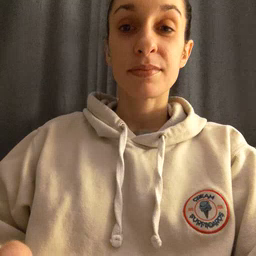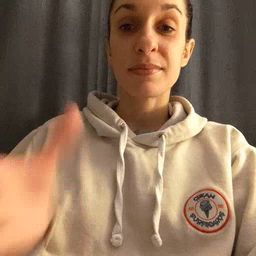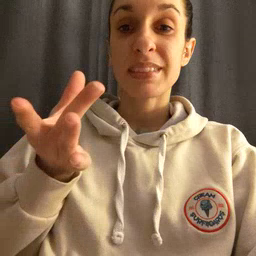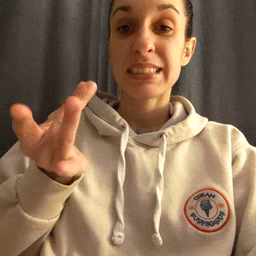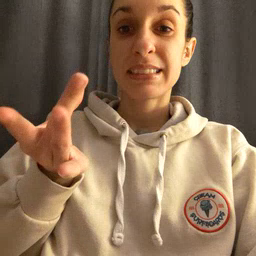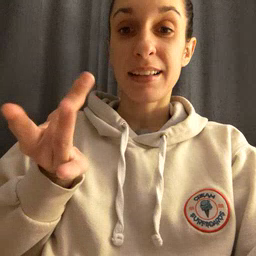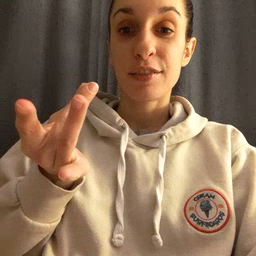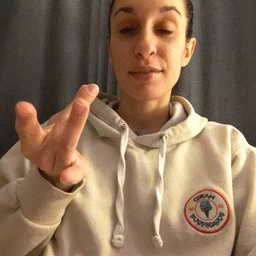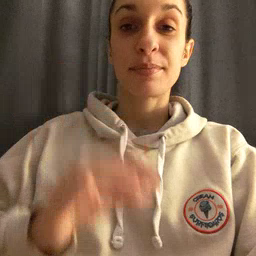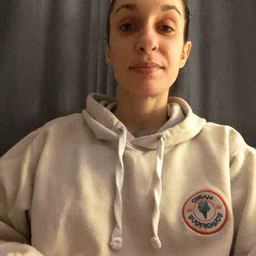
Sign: sticky